Aerial crown-view tile of a tropical tree (Barro Colorado Island, Panama), acquired 20250616:
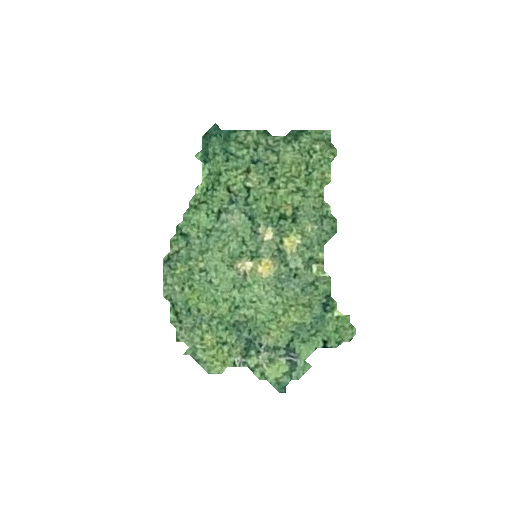
Species: Trichilia tuberculata
GBIF accepted scientific name: Trichilia tuberculata
Crown area: 52.025 m²